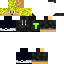
A male human skin with medium skin, wearing blonde long hair dressed in a yellow hoodie and black pants, featuring a closed mouth.